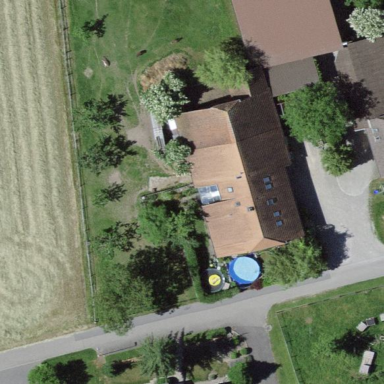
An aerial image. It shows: Farm building.